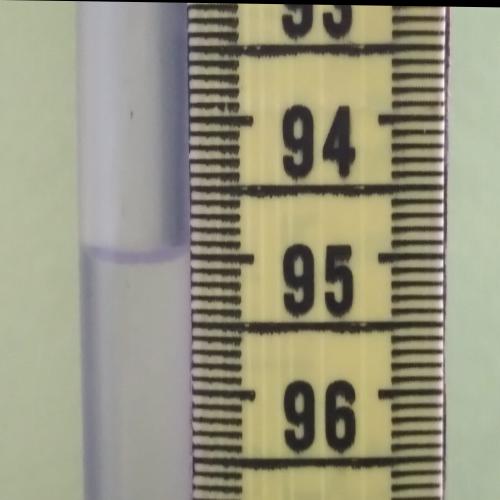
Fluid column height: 95.0 cm